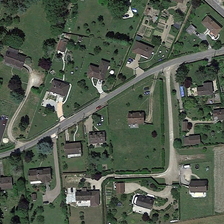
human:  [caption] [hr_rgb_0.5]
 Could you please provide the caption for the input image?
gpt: some buildings and many green trees are in a medium residential area .

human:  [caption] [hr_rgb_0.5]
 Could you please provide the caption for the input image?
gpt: some buildings and many green trees are in a medium residential area .

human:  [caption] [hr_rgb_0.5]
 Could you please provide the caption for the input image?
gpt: some buildings and many green trees are in a medium residential area .

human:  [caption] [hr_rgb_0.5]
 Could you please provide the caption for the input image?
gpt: some buildings and many green trees are in a medium residential area .

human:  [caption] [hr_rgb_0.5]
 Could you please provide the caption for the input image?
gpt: some buildings and many green trees are in a medium residential area .